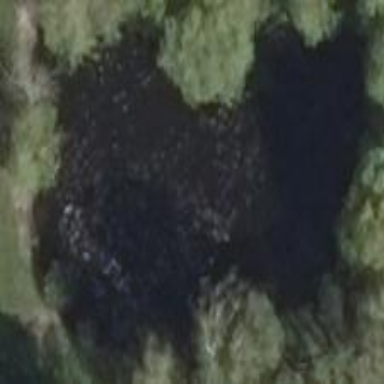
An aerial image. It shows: Pond with natural water.